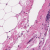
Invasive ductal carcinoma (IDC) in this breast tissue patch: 0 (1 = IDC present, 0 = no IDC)